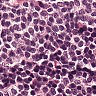
Metastatic tissue present: no